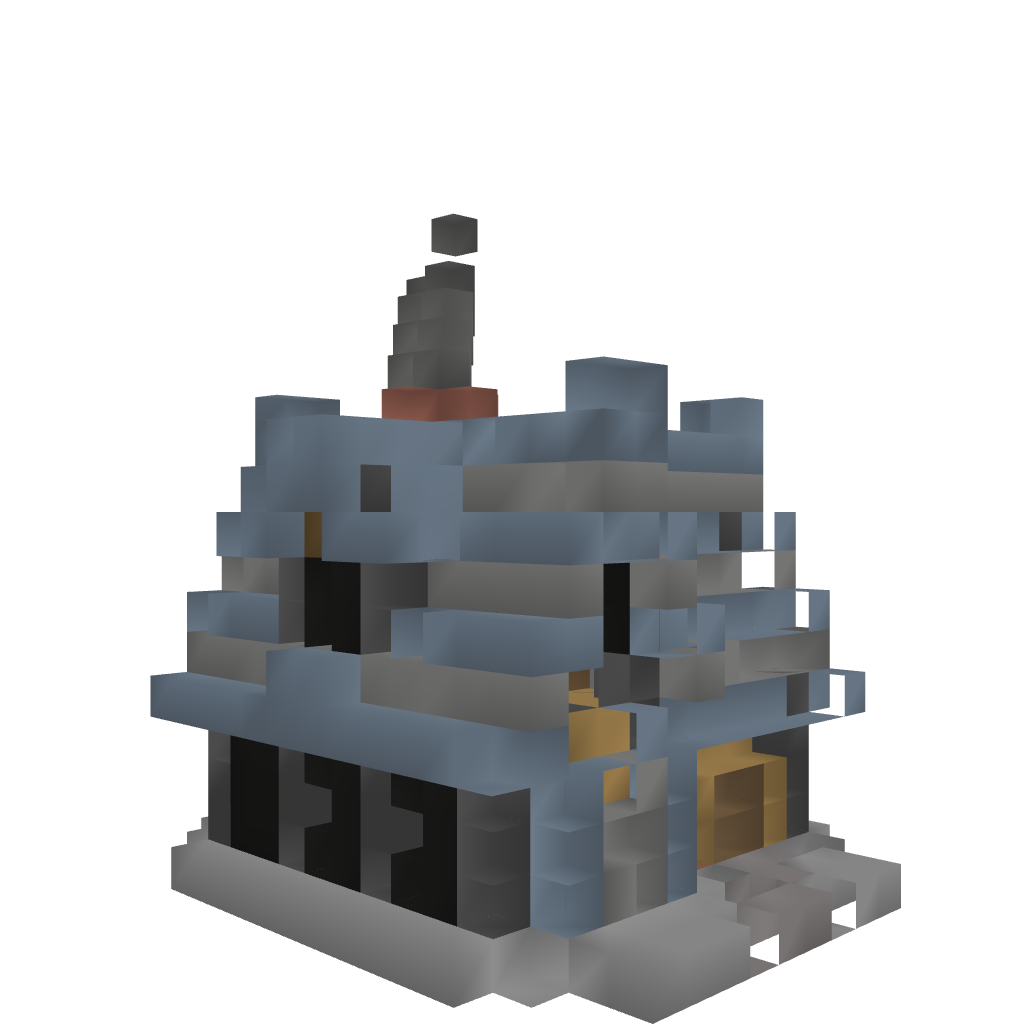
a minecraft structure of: Medieval House #2 (Experiment) :D